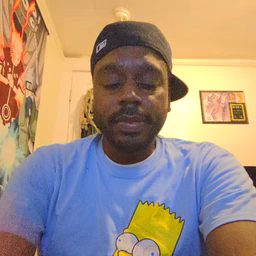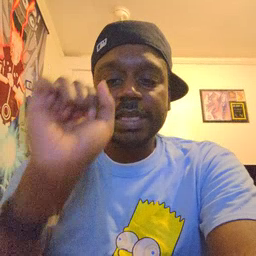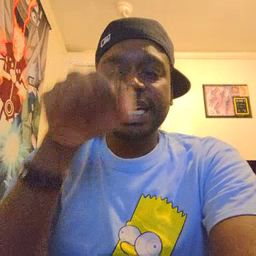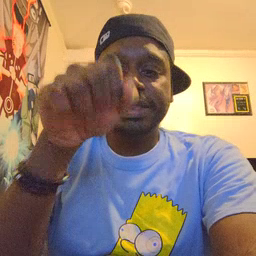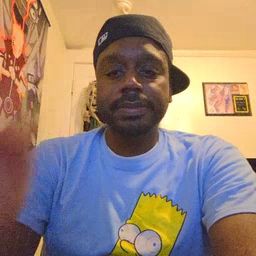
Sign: yes